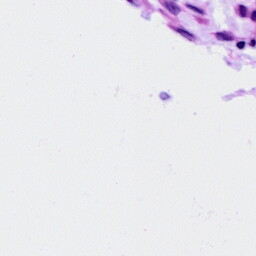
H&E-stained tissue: Ovarian